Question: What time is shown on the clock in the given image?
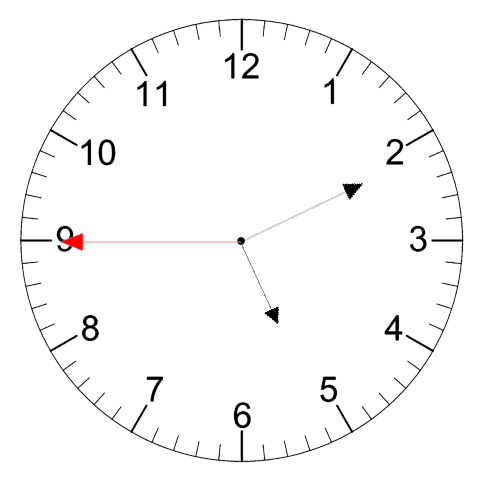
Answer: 05:10:45